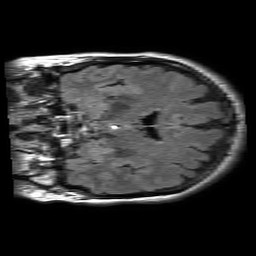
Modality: FLAIR
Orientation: coronal
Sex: female
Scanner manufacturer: philips
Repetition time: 11 s
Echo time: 0.125 s